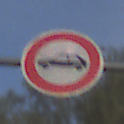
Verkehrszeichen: VerbotPersonenkraftwagen
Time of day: SunriseSunset
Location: Outdoor (Nature)
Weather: PartlyCloudy
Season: NotSpecified
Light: Natural